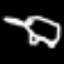
Label: frog